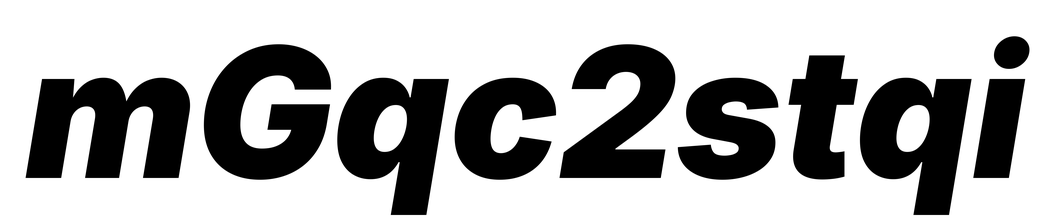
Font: Inter-Italic_Black_Italic